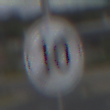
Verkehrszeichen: EndeGeschwindigkeit10
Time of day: MorningAfternoon
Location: Outdoor (Suburban)
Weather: PartlyCloudy
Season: NotSpecified
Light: Natural